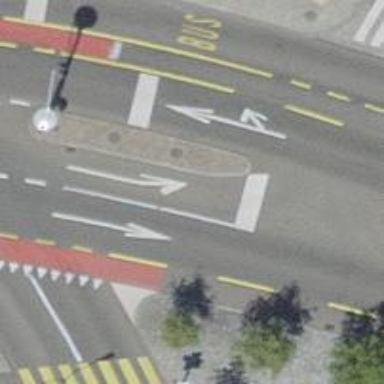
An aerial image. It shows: Road with traffic signals.